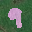
Label: 9